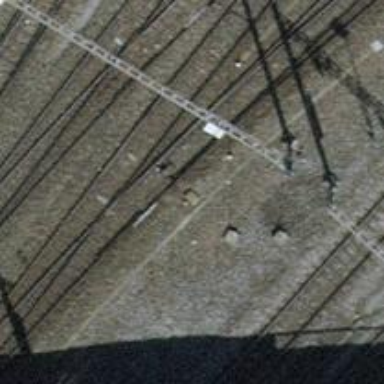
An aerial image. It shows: Railway switch.